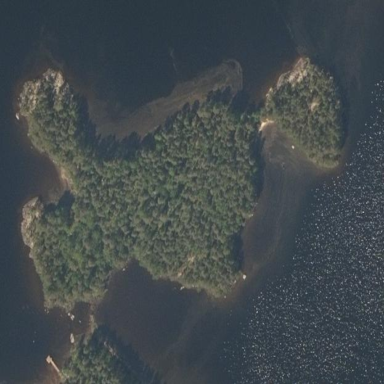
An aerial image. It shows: Islet covered with woodland.